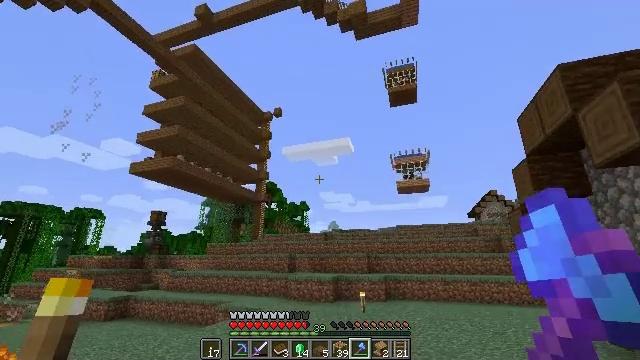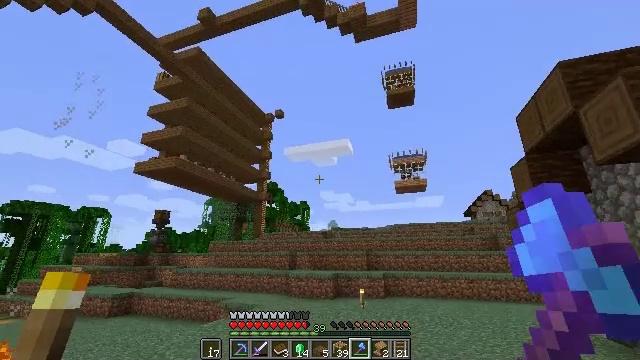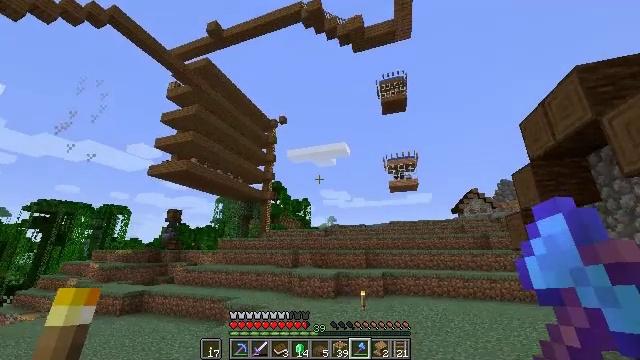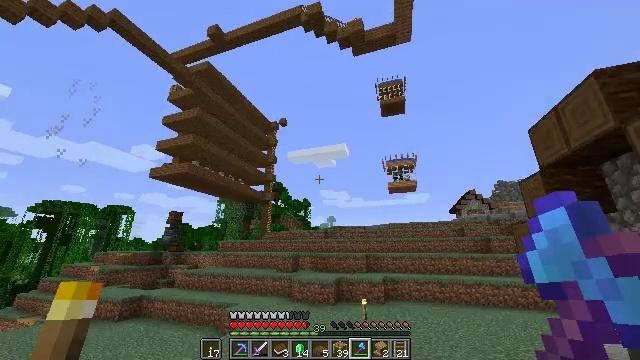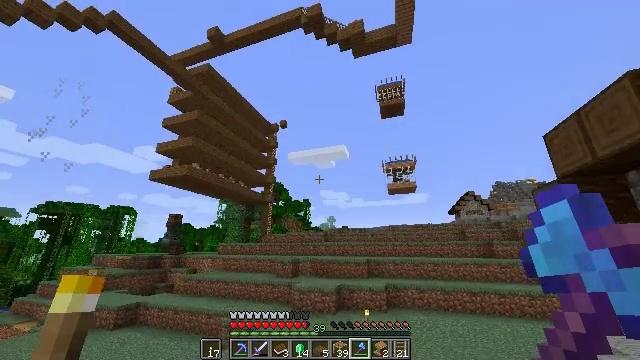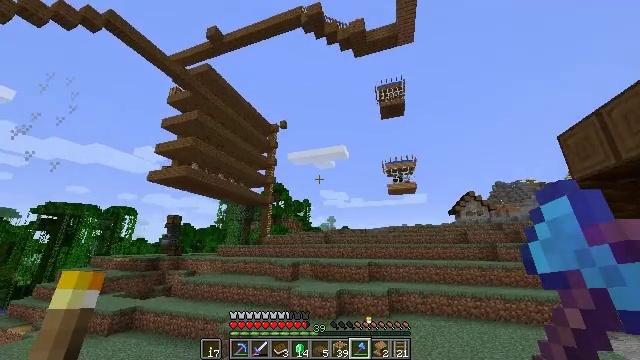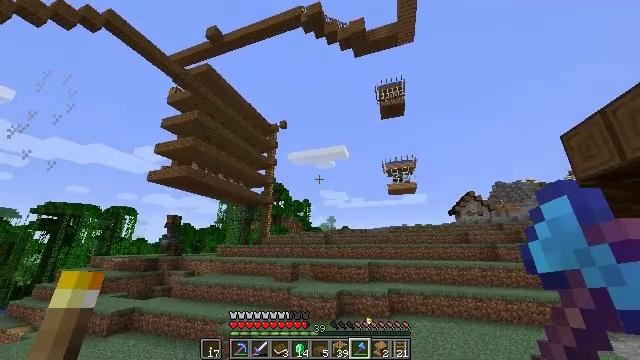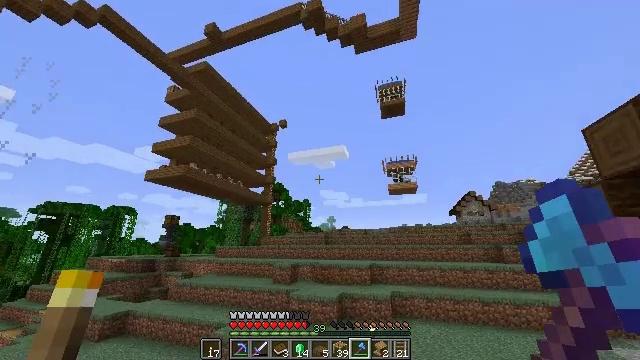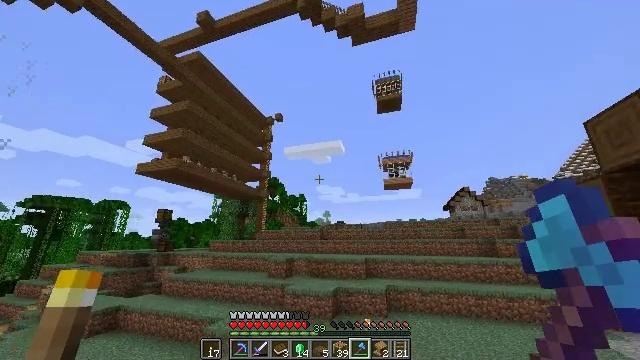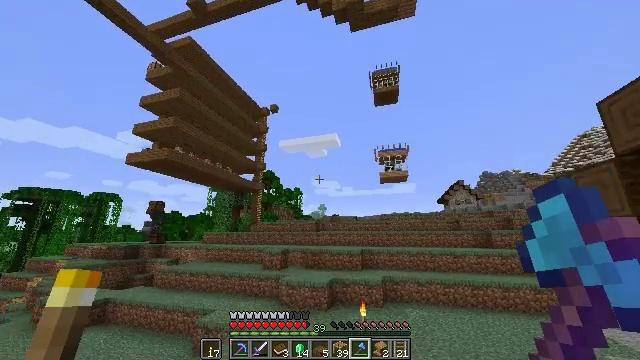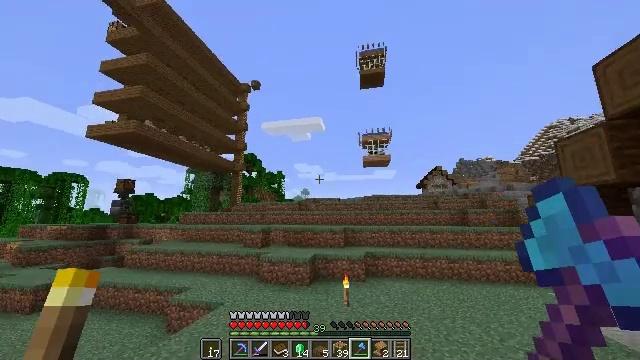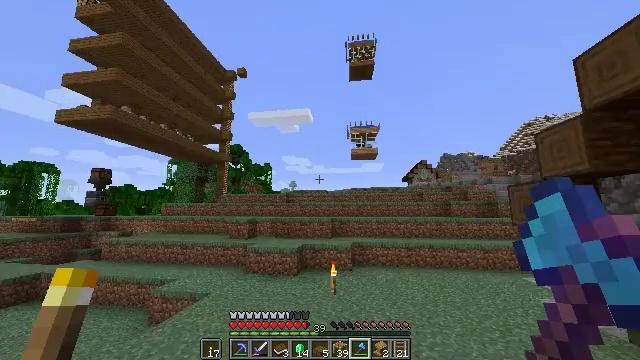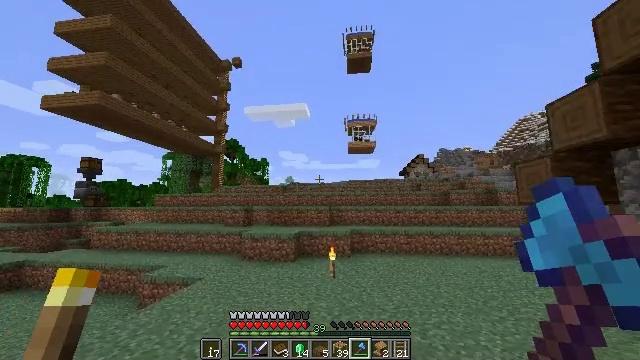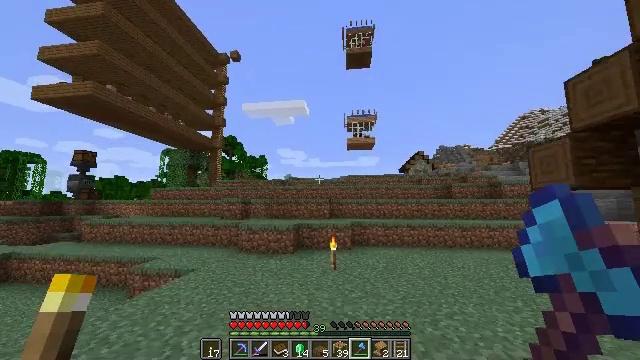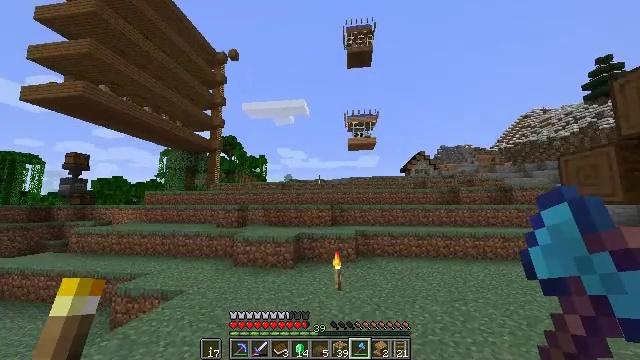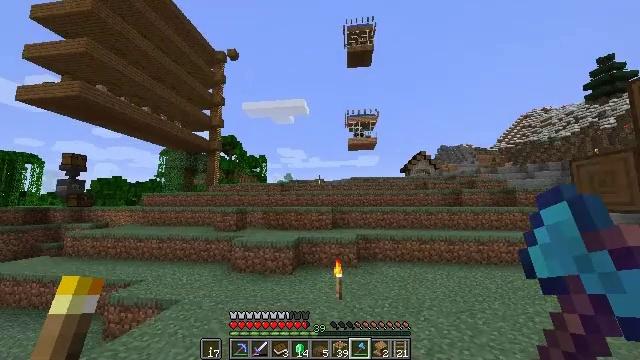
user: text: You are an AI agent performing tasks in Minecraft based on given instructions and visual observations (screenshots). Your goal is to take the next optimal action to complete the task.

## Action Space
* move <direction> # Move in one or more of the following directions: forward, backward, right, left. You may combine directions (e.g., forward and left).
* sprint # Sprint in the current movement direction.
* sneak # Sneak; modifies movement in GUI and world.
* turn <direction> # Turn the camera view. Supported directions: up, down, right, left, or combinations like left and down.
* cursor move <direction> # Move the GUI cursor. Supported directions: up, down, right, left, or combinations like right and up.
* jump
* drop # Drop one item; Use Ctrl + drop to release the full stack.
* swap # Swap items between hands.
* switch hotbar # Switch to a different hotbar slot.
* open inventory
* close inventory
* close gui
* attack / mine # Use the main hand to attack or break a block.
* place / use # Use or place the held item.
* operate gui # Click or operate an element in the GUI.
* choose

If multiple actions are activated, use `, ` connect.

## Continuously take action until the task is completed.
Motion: motion action
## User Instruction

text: Gather the spruce slab by holding left button.
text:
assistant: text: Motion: move forward, sprint, jump
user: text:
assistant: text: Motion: move forward, sprint, jump
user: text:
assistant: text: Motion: move forward, jump
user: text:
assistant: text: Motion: move forward, jump
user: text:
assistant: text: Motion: move forward, jump
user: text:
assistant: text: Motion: move forward, jump
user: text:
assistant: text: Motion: move forward, jump
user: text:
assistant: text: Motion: move forward, turn right and down, jump
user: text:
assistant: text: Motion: move forward, turn right and down, jump
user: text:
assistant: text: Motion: move forward, turn right and down, jump
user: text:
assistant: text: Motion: move forward, sprint, turn right and down, jump
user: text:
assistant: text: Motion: move forward, sprint, turn down, jump
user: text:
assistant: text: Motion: move forward, sprint, jump
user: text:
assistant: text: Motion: move forward, sprint, jump
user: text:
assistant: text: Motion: move forward, jump
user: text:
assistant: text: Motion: move forward, jump
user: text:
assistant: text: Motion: move forward, jump
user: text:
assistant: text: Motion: move forward, jump
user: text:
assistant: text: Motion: move forward, jump
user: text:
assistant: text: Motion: move forward, turn left, jump
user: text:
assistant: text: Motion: move forward, jump
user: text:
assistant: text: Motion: move forward, jump
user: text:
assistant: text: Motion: move forward, jump
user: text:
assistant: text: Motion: move forward, jump
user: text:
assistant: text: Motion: move forward, jump
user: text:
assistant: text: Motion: move forward, sprint, jump
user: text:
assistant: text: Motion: move forward, sprint, jump
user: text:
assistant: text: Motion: move forward, sprint, jump
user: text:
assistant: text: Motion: move forward, sprint, jump
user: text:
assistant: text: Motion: move forward, jump